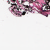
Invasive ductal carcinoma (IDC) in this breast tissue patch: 0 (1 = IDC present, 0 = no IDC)